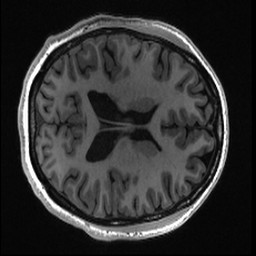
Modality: T1w
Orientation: axial
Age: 20
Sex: female